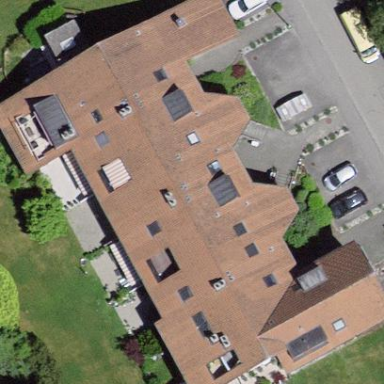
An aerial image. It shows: Gabled-roof building with apartments. The roof is covered with roof tiles.